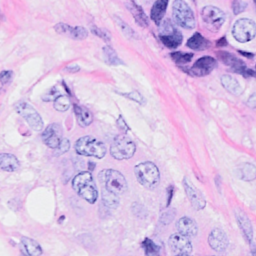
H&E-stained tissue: Breast